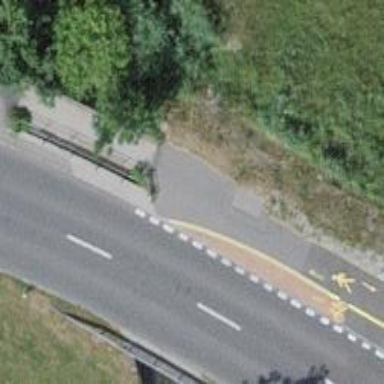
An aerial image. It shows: Asphalt footway that serves as sidewalk on bridge.